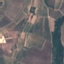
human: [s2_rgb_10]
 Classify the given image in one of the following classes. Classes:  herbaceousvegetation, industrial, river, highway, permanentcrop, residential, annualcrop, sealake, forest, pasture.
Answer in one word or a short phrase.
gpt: PermanentCrop